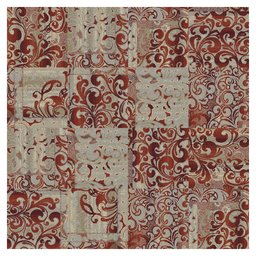
Label: decoration